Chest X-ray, PA view. Patient: 64 years old, sex M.
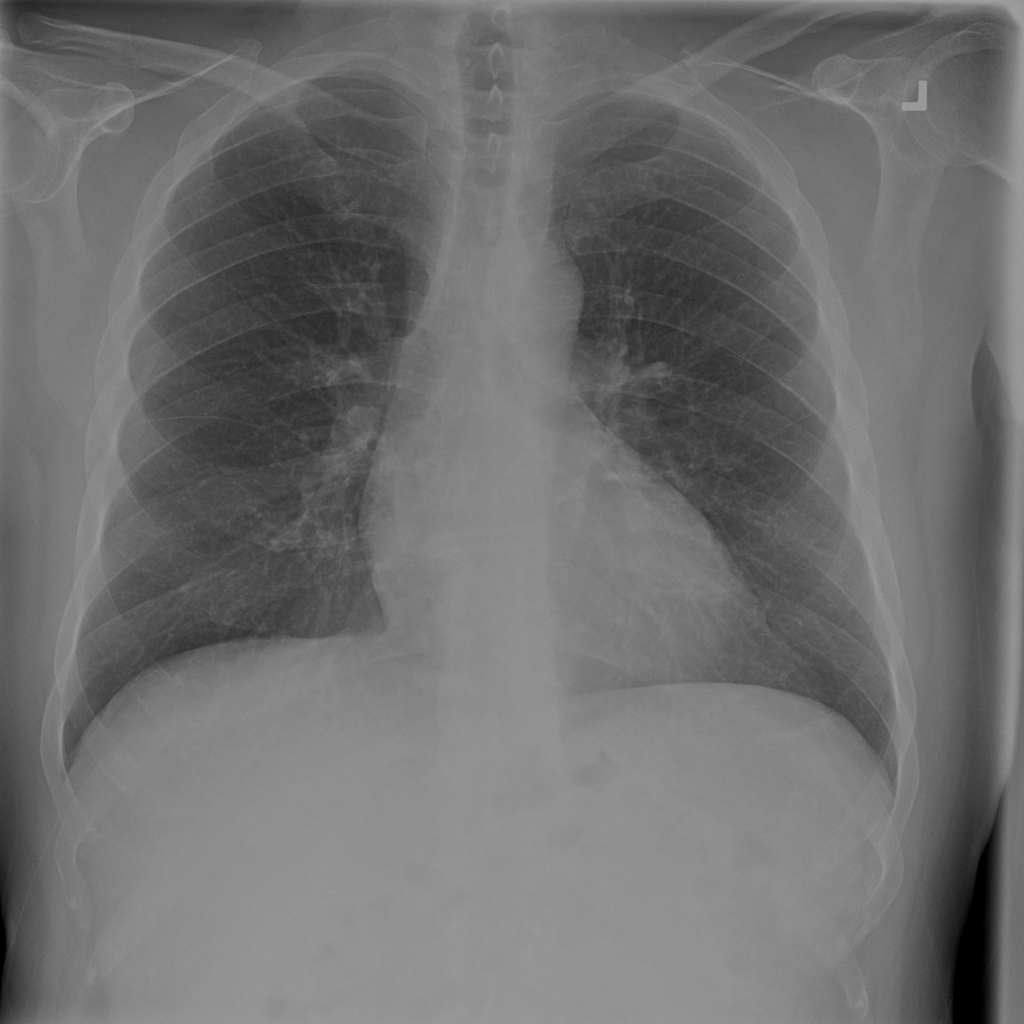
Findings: No Finding